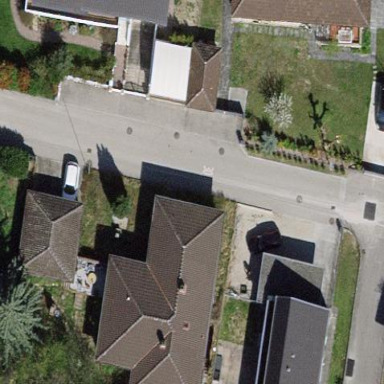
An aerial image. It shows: Hipped roof house.